【题型】解答题　【知识点】解析几何　【难度】medium
已知双曲线$\Gamma$: $\frac{x^2}{a^2} - \frac{y^2}{b^2} = 1(a>0,b>0)$的左、右焦点分别为$F_1$、$F_2$。
\noindent (1) 若$\Gamma$的长轴长为2，焦距为4，求$\Gamma$的渐近线方程；
\noindent (2) 若$b=4$，双曲线$\Gamma$左支上任意点$T$均满足$|TF_1|\ge 2a$，求$a$的最大值；
\noindent (3) 若双曲线$\Gamma$的左支上存在点$P$、右支上存在点$Q$满足$|FP_1|=|PQ|=|QF_2|$，求$\Gamma$的离心率$e$的取值范围。
\vspace{1em}
【解答】
\noindent \textbf{【答案】} (1)$y=\pm\sqrt{3}x$；
(2)$\sqrt{2}$；
(3)$(2,+\infty)$。
\vspace{1em}
\noindent \textbf{【分析】} (1) 根据给定条件，由$a,b,c$求出渐近线方程。
\noindent (2) 设出点$T$的坐标，利用两点间距离公式求出$|PF_1|$有最小值，再结合已知求解即得。
\noindent (3) 设$P(x_1,y_1),Q(x_2,y_2),x_1\le -a,x_2\ge a$，结合已知可得$x_1+x_2=0$，再按$y_1=y_2$和$y_1=-y_2$分类建立不等式求出$e$的范围。
\vspace{1em}
\noindent \textbf{【详解】} (1) 令双曲线的半焦距为$c$，依题意，$a=1,c=2$，由$c^2=a^2+b^2$，得$b=\sqrt{3}$，则$\frac{b}{a}=\sqrt{3}$，所以双曲线$\Gamma$的渐近线方程为$y=\pm\sqrt{3}x$。
\vspace{0.5em}
\noindent (2) 设点$T$的坐标为$(x,y),x\le -a$，$F_1(-c,0)$，则$y^2 = \frac{b^2}{a^2}(x^2 - a^2)$，于是
\[
|TF_1|=\sqrt{(x+c)^2+y^2}=\sqrt{(x+c)^2+\frac{b^2}{a^2}(x^2-a^2)}=\sqrt{\frac{c^2}{a^2}x^2+2cx+a^2}=\frac{c}{a}x - a,
\]
当$x=-a$时，$|PF_1|_{\min}=c-a$，因此$c-a\ge 2a$，即$c^2\ge 9a^2$，则$a^2+b^2\ge 9a^2$，又$b=4$，解得$a\le\sqrt{2}$，因此$a$的最大值为$\sqrt{2}$。
\vspace{0.5em}
\noindent (3) 设点$P(x_1,y_1),Q(x_2,y_2),x_1\le -a,x_2\ge a$，$F_1(-c,0),F_2(c,0)$，

由$|F_1P|=|QF_2|$，得$(x_1+c)^2+y_1^2=(x_2+c)^2+y_2^2$，整理得：
\[
(x_1+x_2)\left(\frac{c^2}{a^2}(x_1-x_2)+2c\right)=0,
\]
由$x_1-x_2\le -2a$，得$\frac{c^2}{a^2}(x_1-x_2)+2c<0$，因此$x_1+x_2=0$。
\vspace{0.5em}
\noindent 当$y_1=y_2$时，由$|F_1P|=|PQ|$，得$(x_1+c)^2+y_1^2=4x_1^2$，整理得:
\[
\left(4-\frac{c^2}{a^2}\right)x_1^2-2cx_1-a^2=0,
\]
解得$x_1=\frac{a}{2-e}$或$x_1=-\frac{a}{2+e}$(舍)，由$\frac{a}{2-e}\le -a$，解得$2<e\le 3$；
\vspace{0.5em}
\noindent 当$y_1=-y_2$时，由$|F_1P|=|PQ|$，得$(x_1+c)^2+y_1^2=4x_1^2+4y_1^2$，

整理得：
\[
\frac{3c^2}{a^2}x_1^2-2cx_1+3a^2-4c^2=0,
\]
在$x_1\le -a$有解，故$3c^2+2ac+3a^2-4c^2\le 0$，即$e^2-2e-3\ge 0$，解得$e\ge 3$或$e\le -1$（舍）。
\vspace{0.5em}
\noindent 综上，曲线$\Gamma$的离心率$e$的取值范围是$(2,+\infty)$。
\vspace{1em}
\noindent \textbf{【点睛】} 方法点睛：双曲线的离心率是双曲线最重要的几何性质，求双曲线的离心率(或离心率的取值范围)，常见有两种方法：
\noindent ① 求出$a$，$c$，代入公式$e=\frac{c}{a}$；
\noindent ② 只需要根据一个条件得到关于$a,b,c$的齐次式，结合$b^2=c^2-a^2$转化为$a,c$的齐次式，然后等式(不等式)两边分别除以$a$或$a^2$转化为关于$e$的方程(不等式)，解方程(不等式)即可得$e$（$e$的取值范围）。
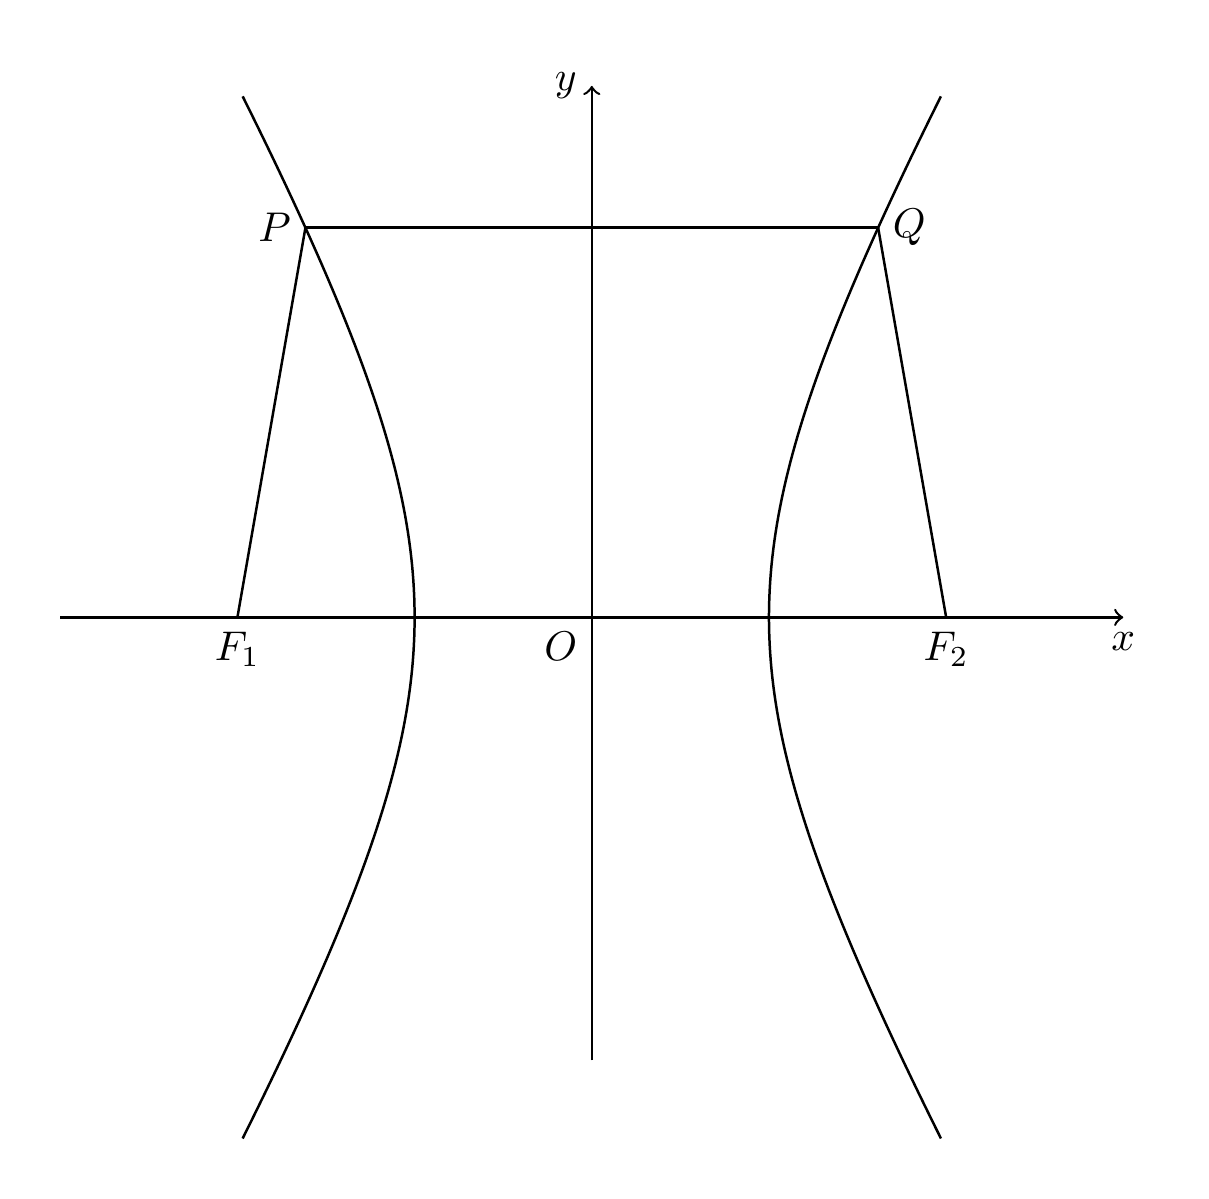
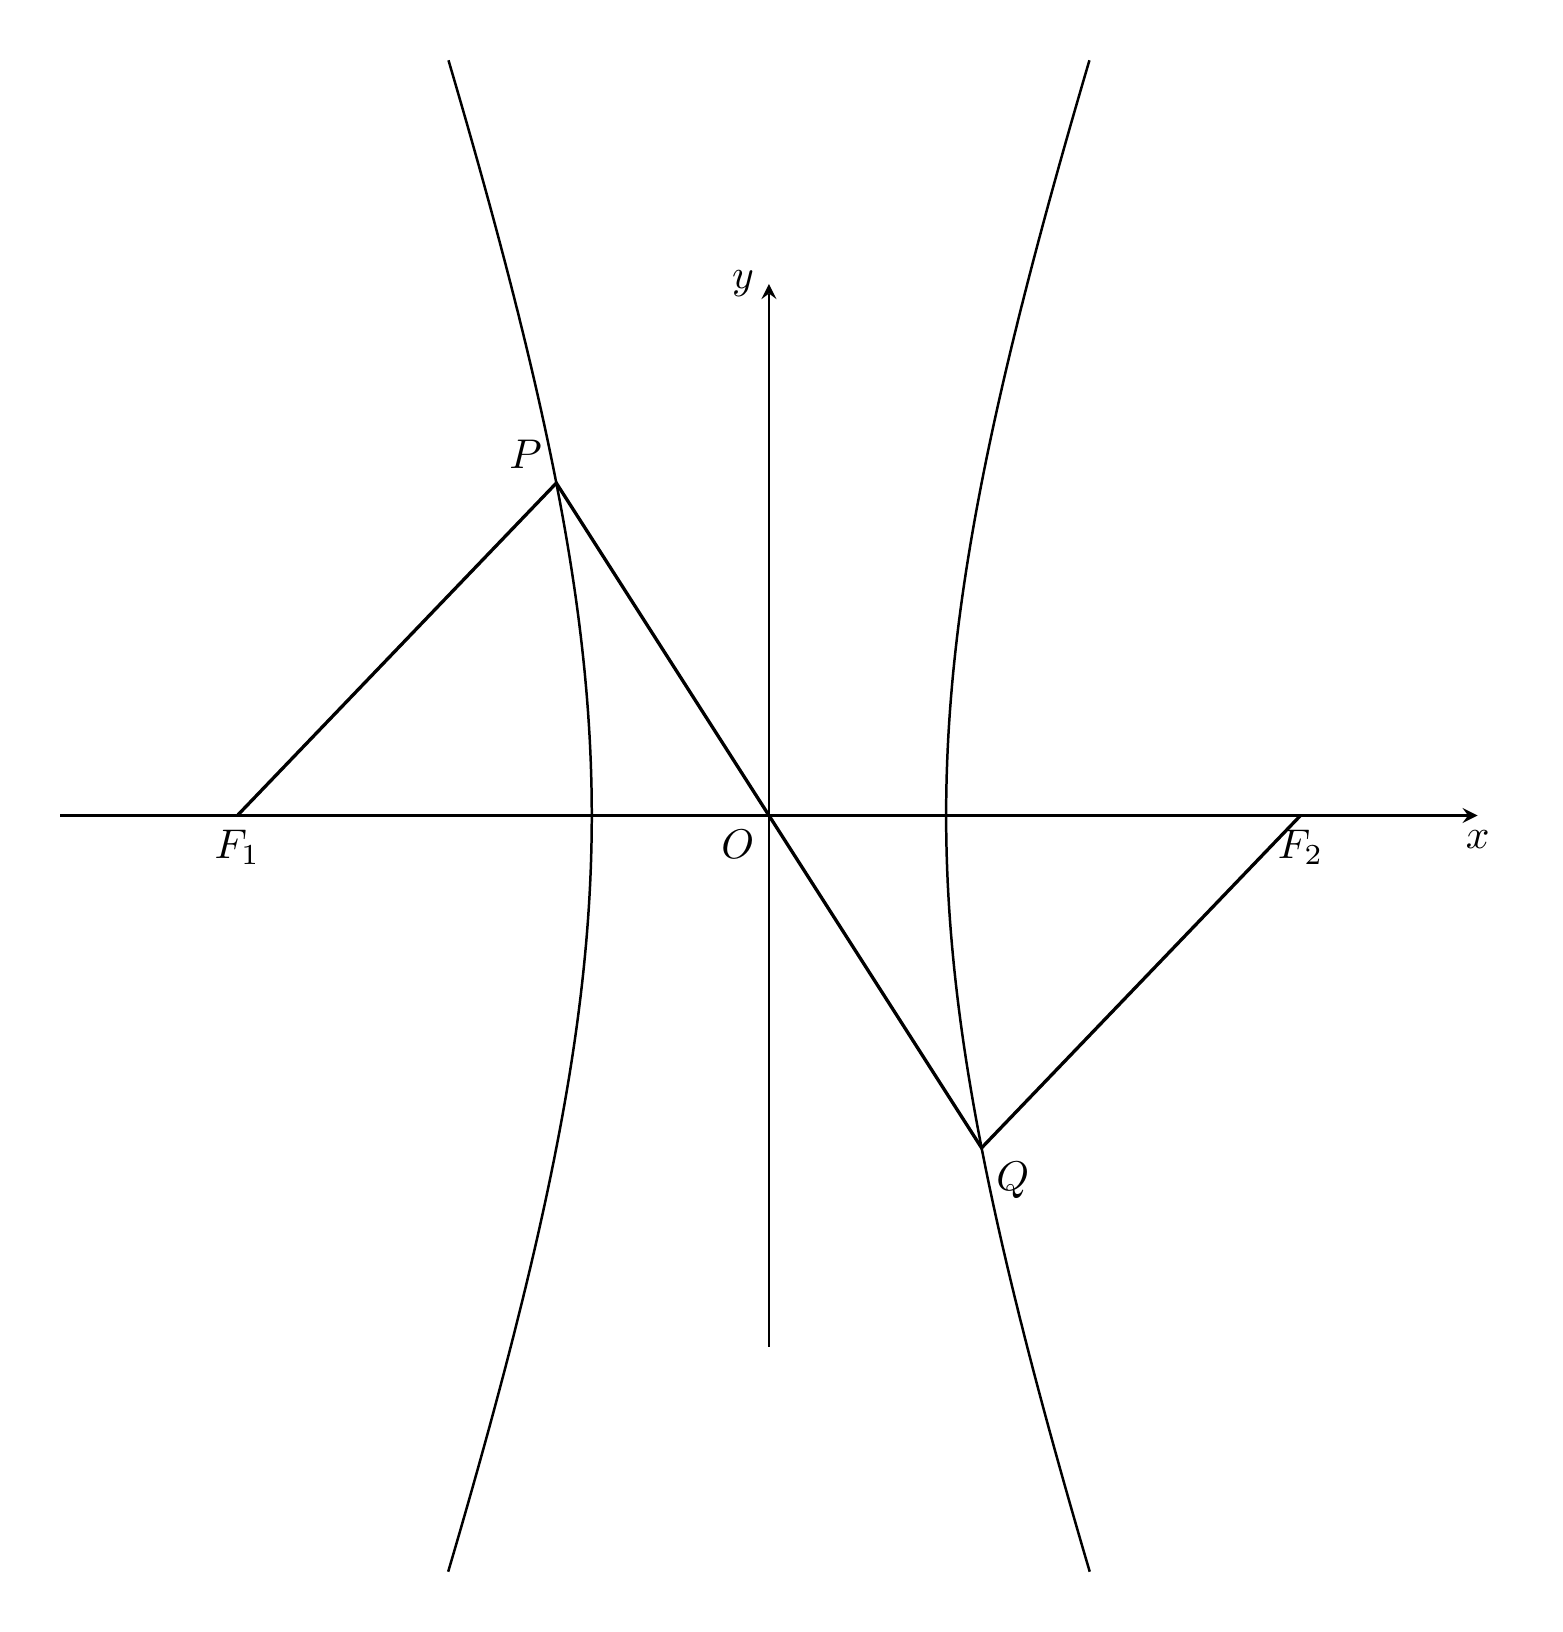